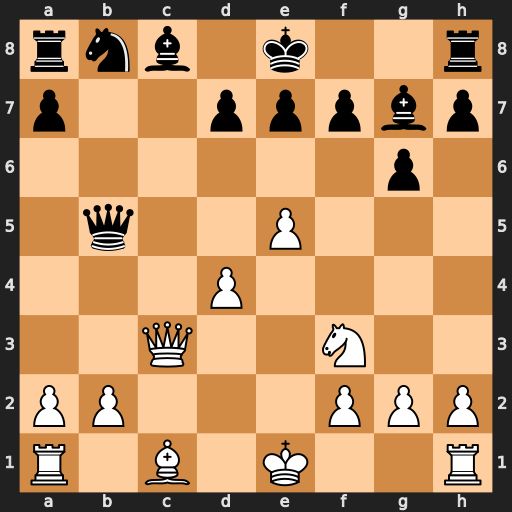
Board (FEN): rnb1k2r/p2pppbp/6p1/1q2P3/3P4/2Q2N2/PP3PPP/R1B1K2R
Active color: w
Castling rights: KQkq
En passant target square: -
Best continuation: Qxc8#